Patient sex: M
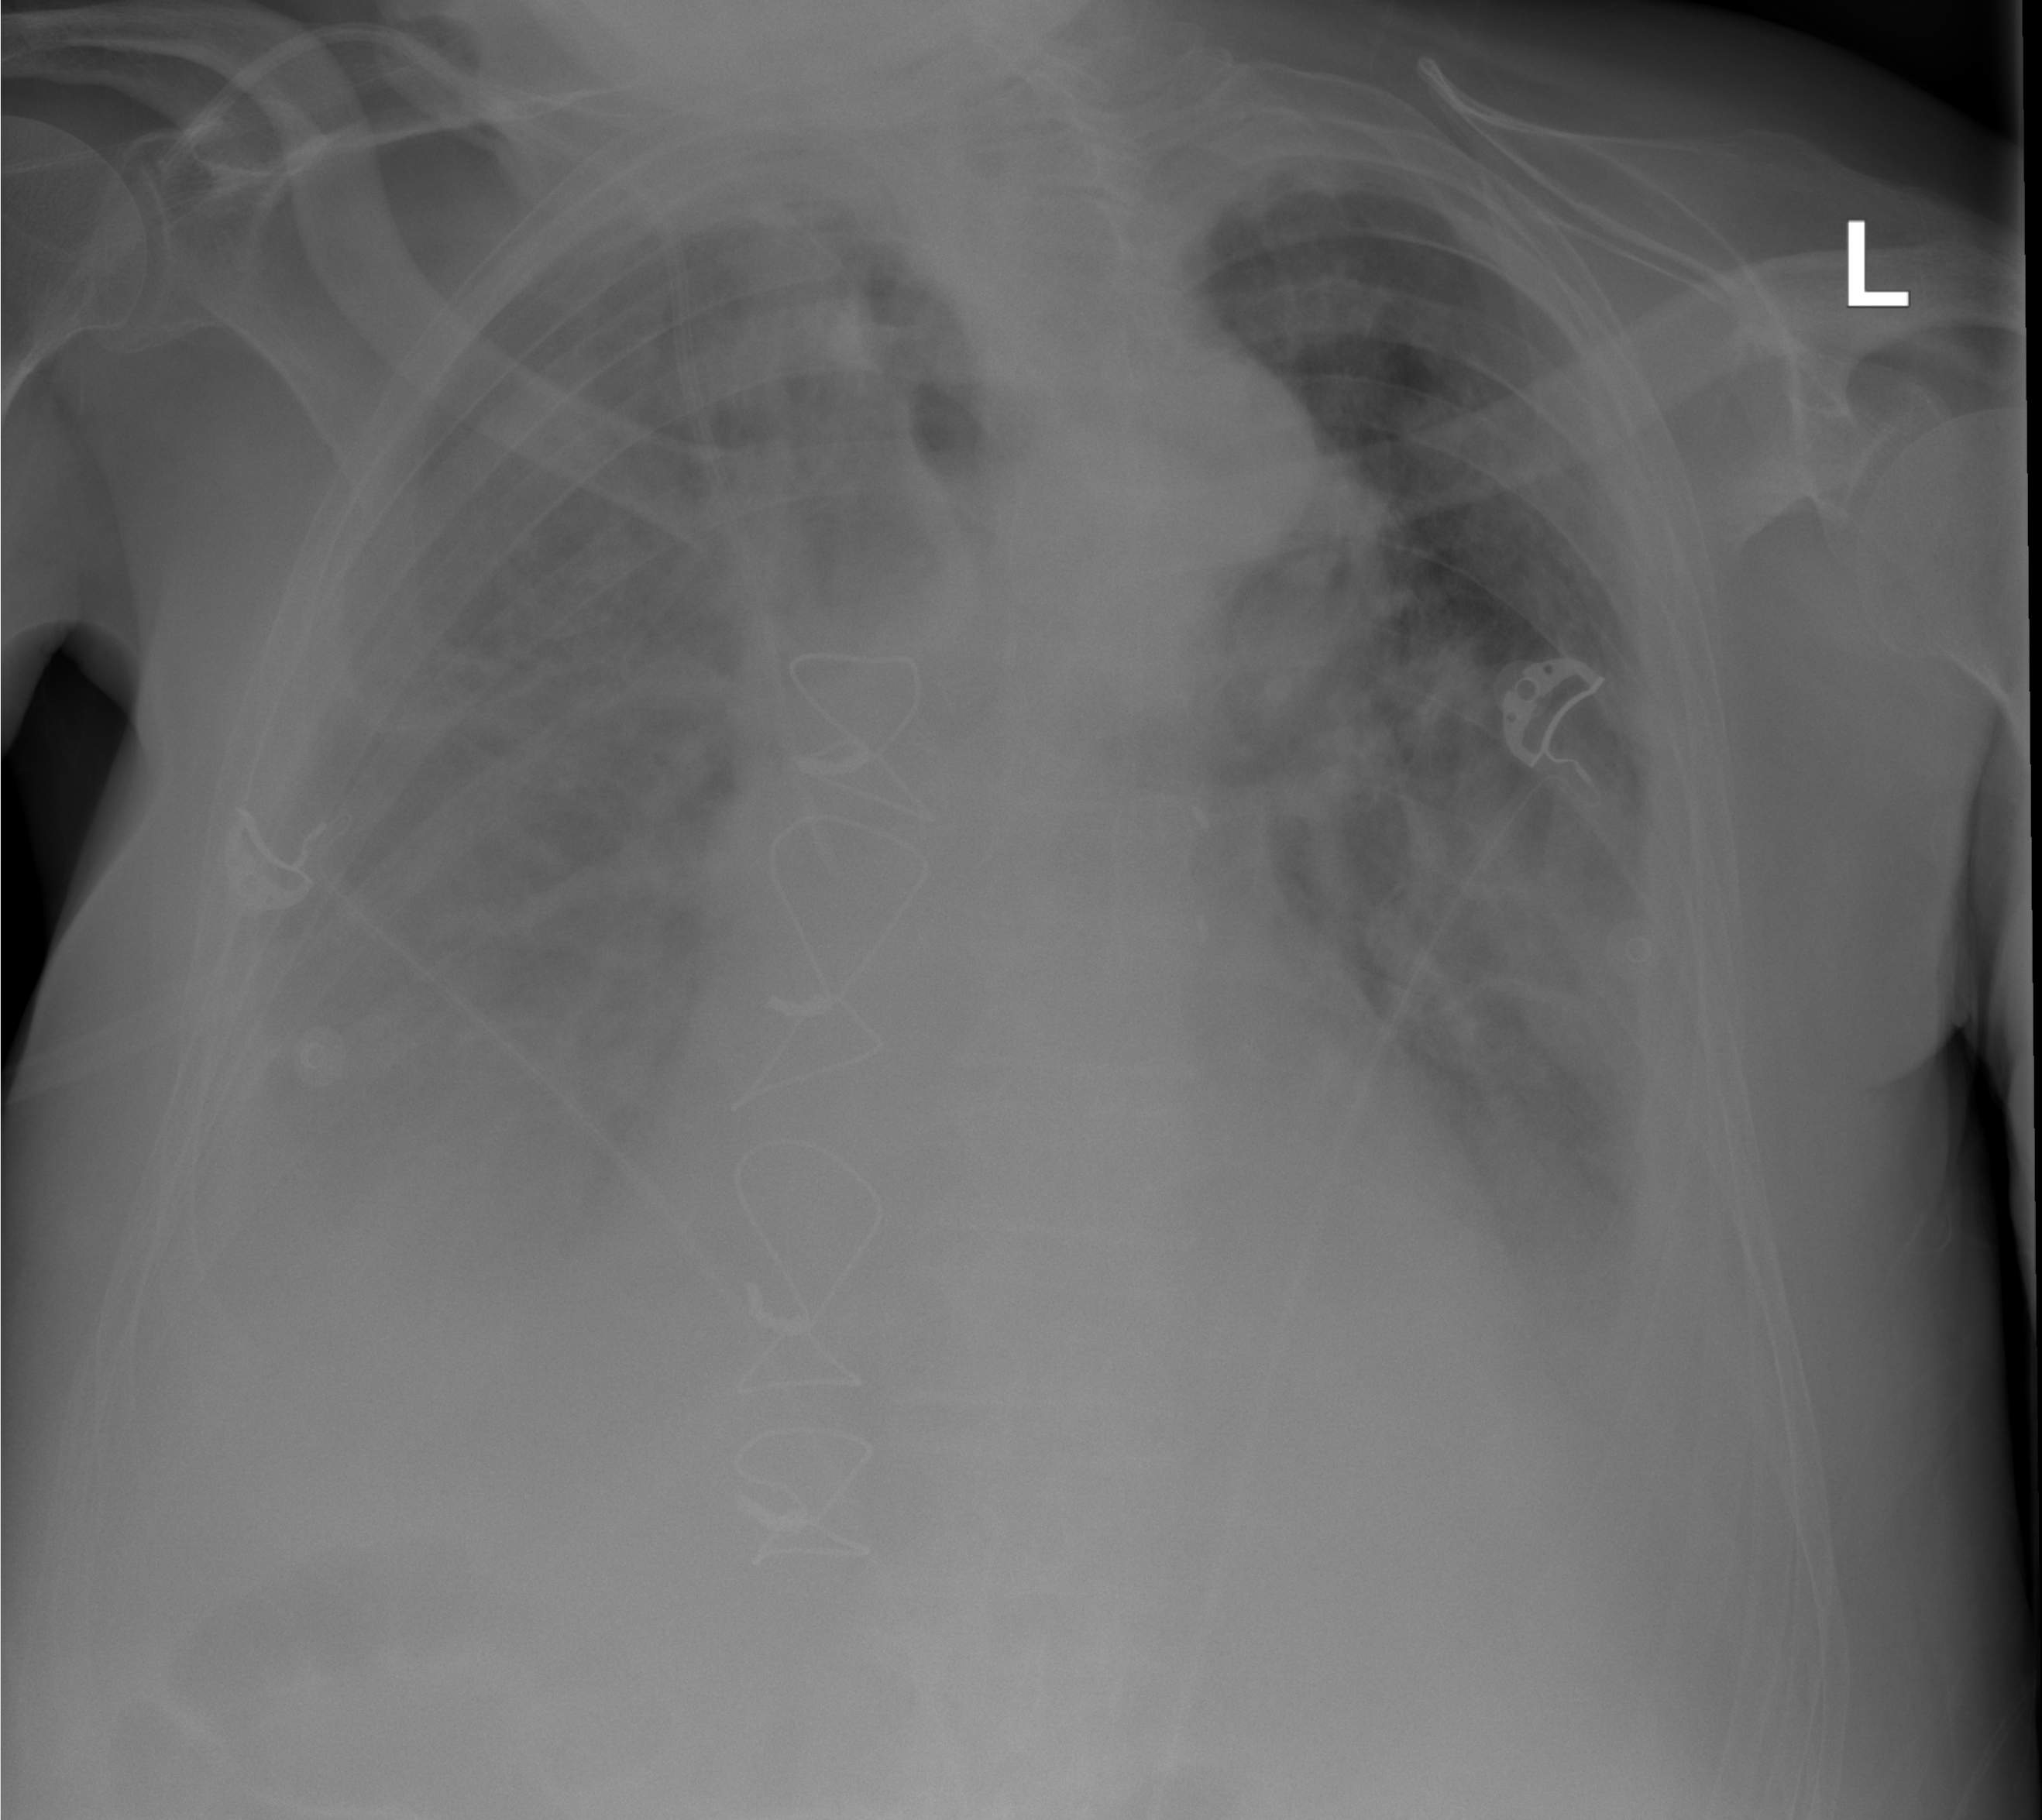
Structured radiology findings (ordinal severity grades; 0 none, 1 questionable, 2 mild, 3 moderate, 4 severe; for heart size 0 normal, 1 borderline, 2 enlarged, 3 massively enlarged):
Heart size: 2
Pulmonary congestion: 3
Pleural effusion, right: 3
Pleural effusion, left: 2
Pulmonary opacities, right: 3
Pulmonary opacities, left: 3
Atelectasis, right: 2
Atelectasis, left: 2